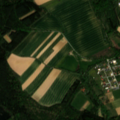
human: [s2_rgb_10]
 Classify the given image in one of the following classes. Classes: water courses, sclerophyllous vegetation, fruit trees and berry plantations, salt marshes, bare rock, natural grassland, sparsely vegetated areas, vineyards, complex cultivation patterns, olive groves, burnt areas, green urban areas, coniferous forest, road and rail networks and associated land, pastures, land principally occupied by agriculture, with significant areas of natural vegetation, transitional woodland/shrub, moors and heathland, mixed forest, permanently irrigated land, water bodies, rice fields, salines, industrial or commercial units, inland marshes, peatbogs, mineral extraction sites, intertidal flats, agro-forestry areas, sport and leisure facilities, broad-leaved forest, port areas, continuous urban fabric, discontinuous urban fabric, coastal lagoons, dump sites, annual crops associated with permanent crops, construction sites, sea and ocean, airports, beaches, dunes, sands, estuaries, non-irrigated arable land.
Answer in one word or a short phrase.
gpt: discontinuous urban fabric, non-irrigated arable land, land principally occupied by agriculture, with significant areas of natural vegetation, mixed forest